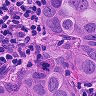
Metastatic tissue present: yes